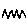
Label: zigzag